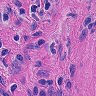
Metastatic tissue present: yes